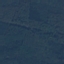
Label: Forest